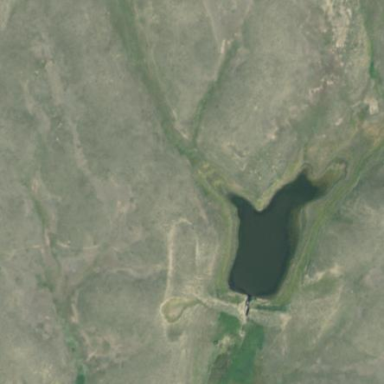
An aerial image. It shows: Reservoir.